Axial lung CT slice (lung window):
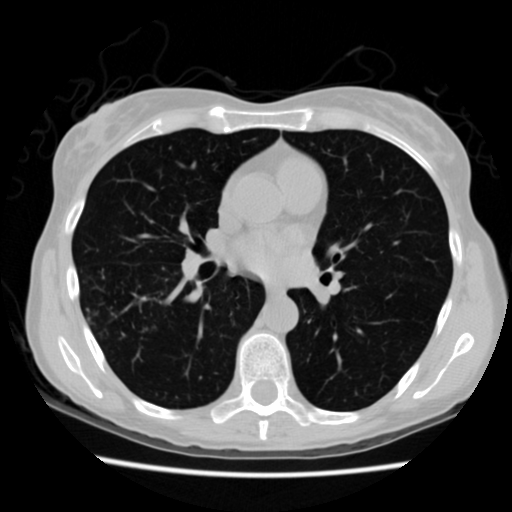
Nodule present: no